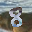
Label: 8